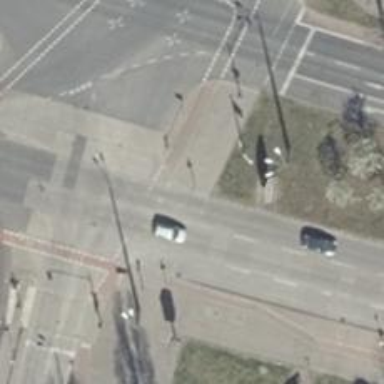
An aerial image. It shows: Footway that serves as traffic island.